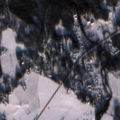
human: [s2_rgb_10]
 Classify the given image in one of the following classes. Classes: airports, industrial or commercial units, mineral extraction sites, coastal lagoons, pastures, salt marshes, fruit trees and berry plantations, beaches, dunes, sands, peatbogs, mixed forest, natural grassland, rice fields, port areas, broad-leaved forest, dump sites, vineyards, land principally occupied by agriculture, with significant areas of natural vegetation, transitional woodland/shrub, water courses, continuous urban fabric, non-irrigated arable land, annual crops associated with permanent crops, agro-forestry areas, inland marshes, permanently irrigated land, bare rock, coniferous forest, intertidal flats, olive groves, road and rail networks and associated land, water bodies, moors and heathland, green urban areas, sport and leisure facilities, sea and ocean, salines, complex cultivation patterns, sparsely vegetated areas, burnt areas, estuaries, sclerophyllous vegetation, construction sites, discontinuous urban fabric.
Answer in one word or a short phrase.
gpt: discontinuous urban fabric, non-irrigated arable land, land principally occupied by agriculture, with significant areas of natural vegetation, coniferous forest, transitional woodland/shrub